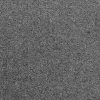
Atmospheric dust classification: dusty